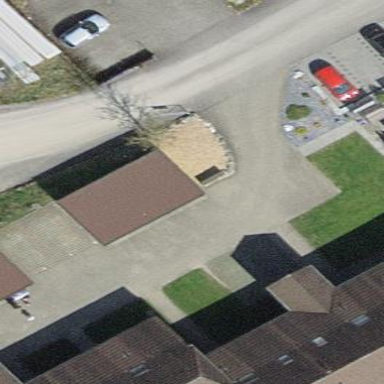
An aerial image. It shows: View of roof of building.